Interaction volume radius: 5 \u00c5
Interaction volume height: 20 \u00c5
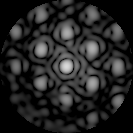
Disorder parameter: 0.3366